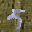
Label: 5